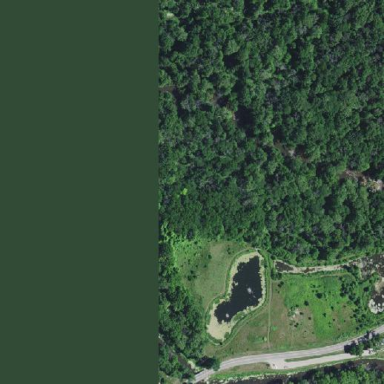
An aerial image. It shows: Serene woodland landscape.